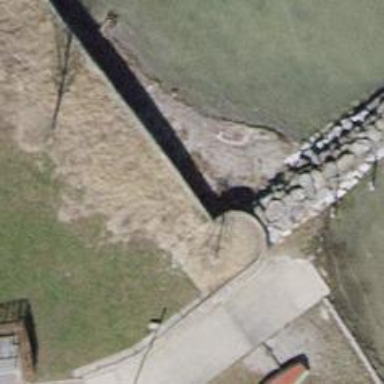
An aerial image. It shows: Bench.